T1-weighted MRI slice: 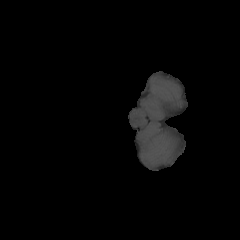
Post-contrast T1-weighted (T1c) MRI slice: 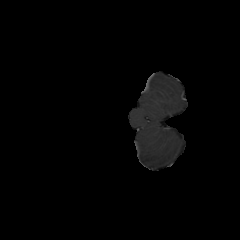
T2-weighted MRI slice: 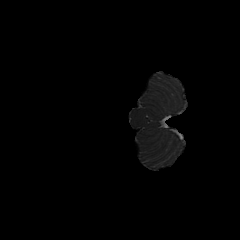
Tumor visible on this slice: no